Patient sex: M
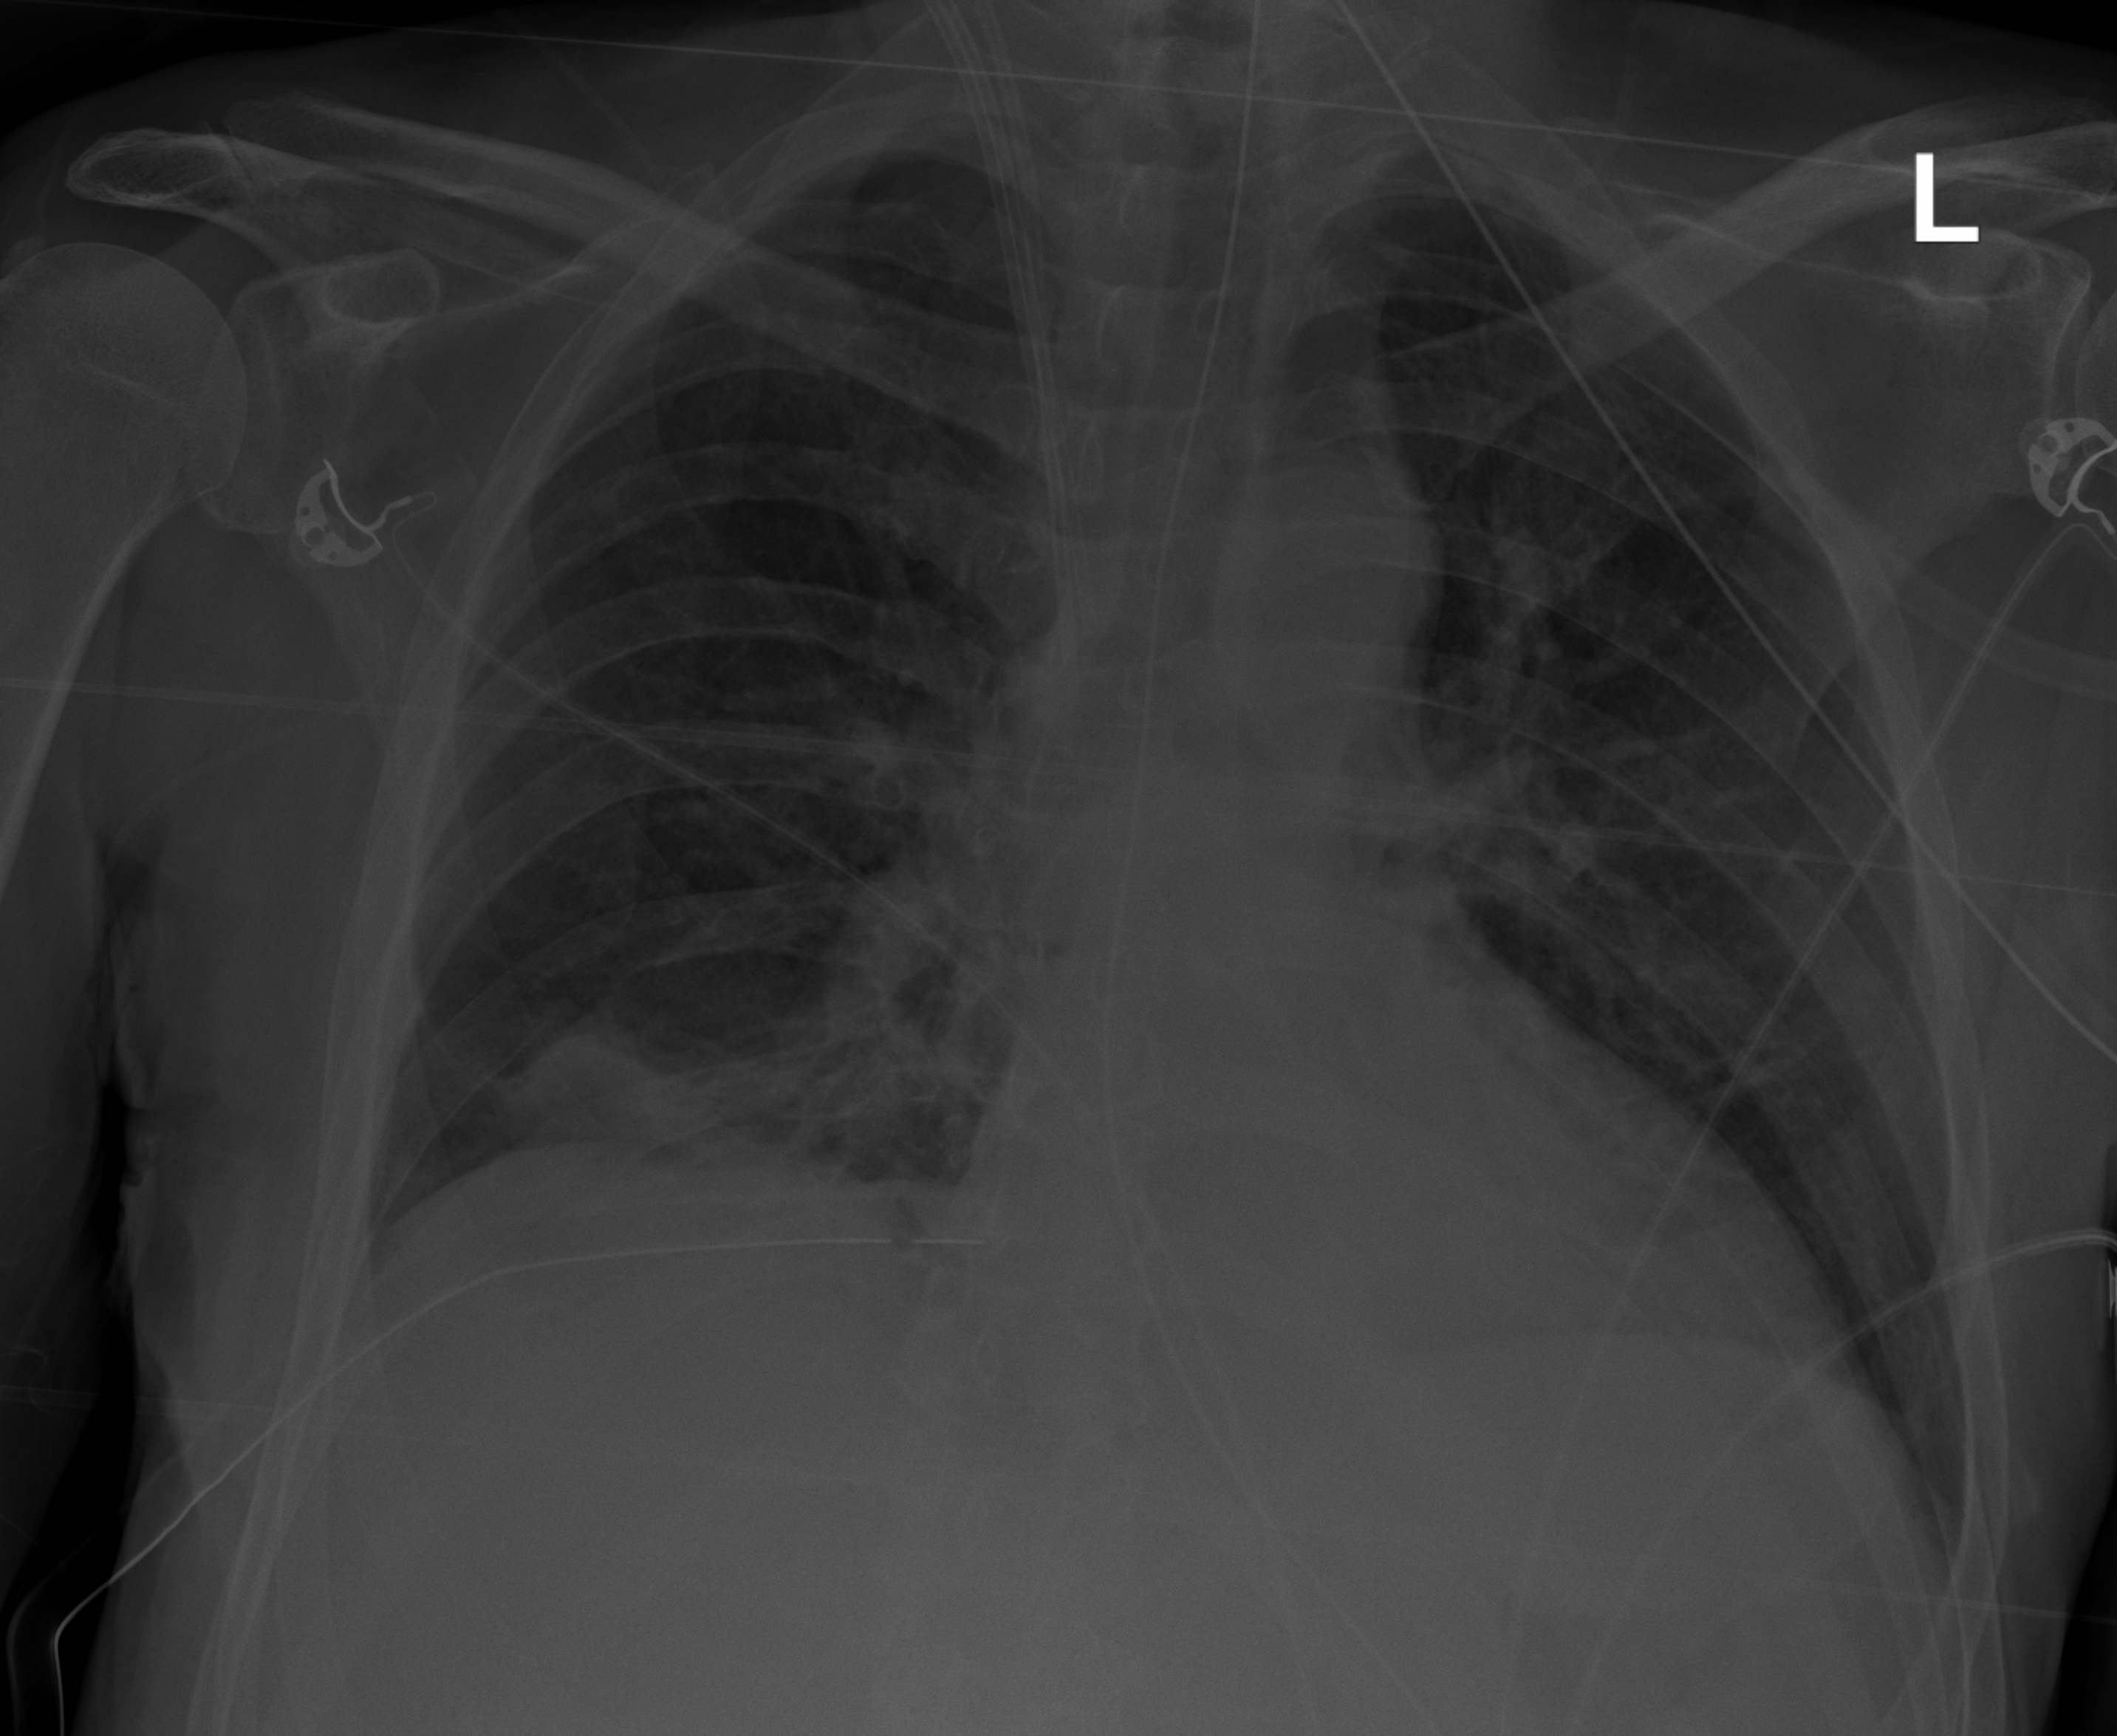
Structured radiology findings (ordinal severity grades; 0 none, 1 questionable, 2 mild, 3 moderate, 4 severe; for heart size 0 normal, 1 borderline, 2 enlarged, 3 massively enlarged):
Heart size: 1
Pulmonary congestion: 2
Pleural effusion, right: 1
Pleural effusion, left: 0
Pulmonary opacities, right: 0
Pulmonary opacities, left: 0
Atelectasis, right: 2
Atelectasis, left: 0